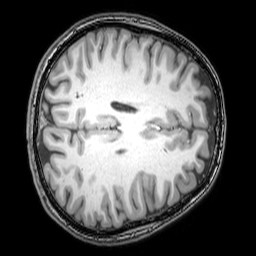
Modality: T1w
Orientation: axial
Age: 23
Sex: female
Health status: healthy
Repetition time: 0.081 s
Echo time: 0.037 s